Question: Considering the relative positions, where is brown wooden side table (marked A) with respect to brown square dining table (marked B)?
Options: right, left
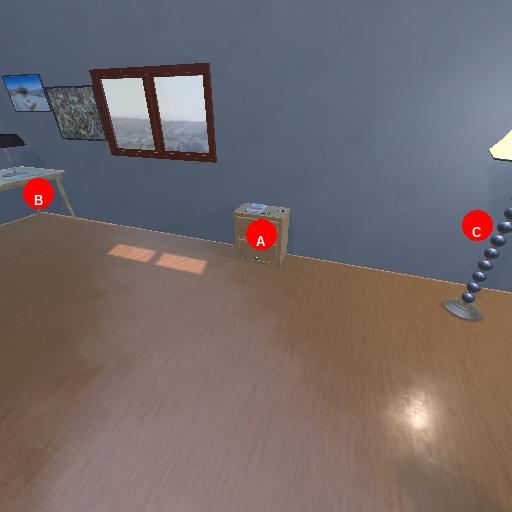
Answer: right